Field crop: maize
Growth stage: 2
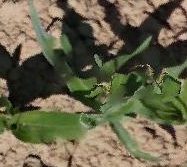
Species: maize